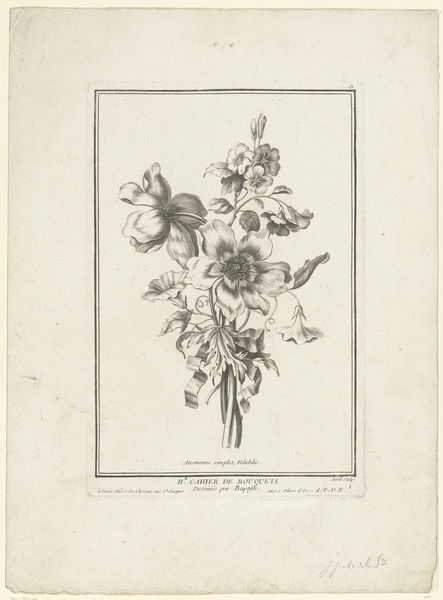
Titel: Boeket van anemoon en winde
Künstler: Jean Jacques (l'Aîné) Avril
Standort: Amsterdam
Institution: Rijksmuseum
Schlagwörter: fleurs, gravure, fleur, bouquet, livre, étude, ruban, anémone